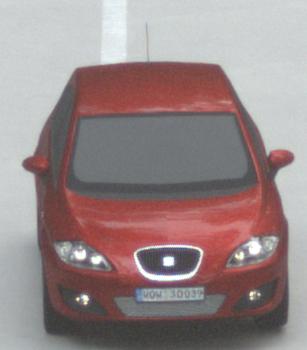
Make: SEAT
Model: Leon 1.4
Detailed model: Leon (1P)
Model produced from: 2009/04
Model produced until: 2010/08
Doors: 5
Color: red
Road condition: dry road
Daytime: sunrise or sunset
Contrast: medium contrast